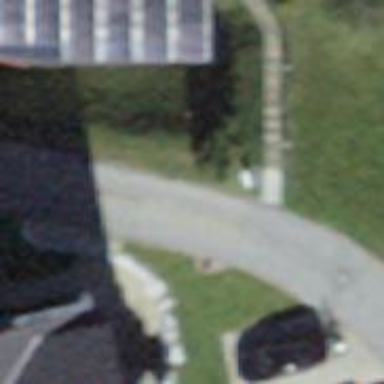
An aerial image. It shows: Residential road with asphalt surface.